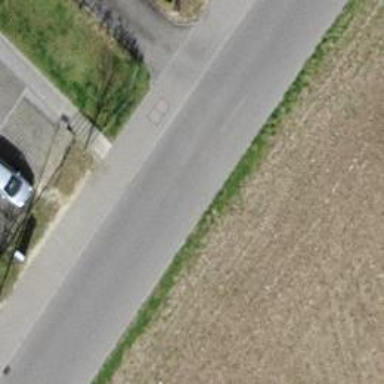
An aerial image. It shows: Residential road.